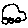
Label: car